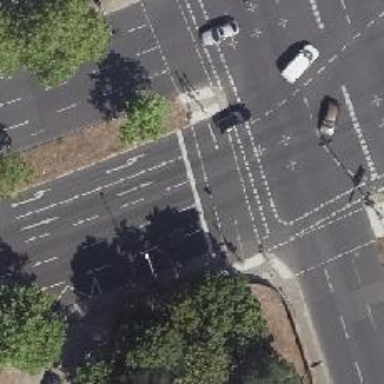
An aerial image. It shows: Road with traffic signals.